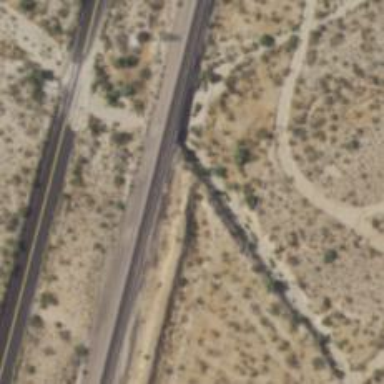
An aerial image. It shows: Railway bridge.